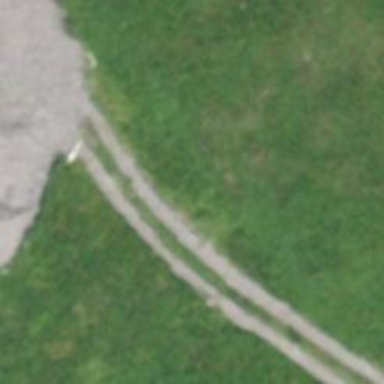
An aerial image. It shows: Unpaved track road with grade 5 surface.